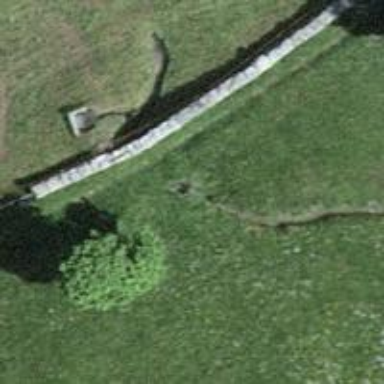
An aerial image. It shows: Culvert tunnel underneath ditch.